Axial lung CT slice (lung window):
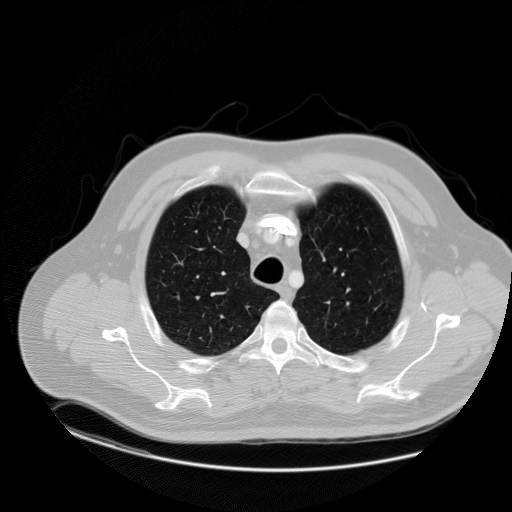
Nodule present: no